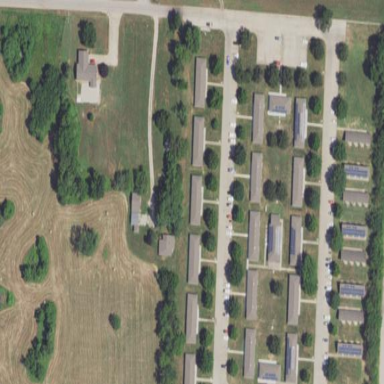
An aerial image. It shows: Residential area known as trailer park.